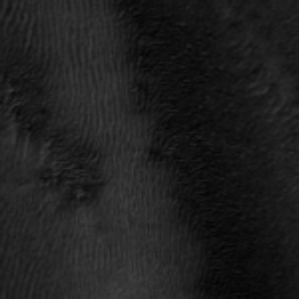
Label: frost